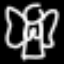
Label: angel